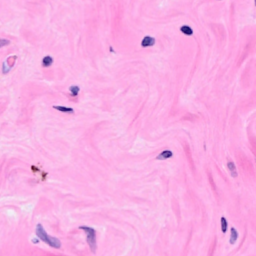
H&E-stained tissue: Breast